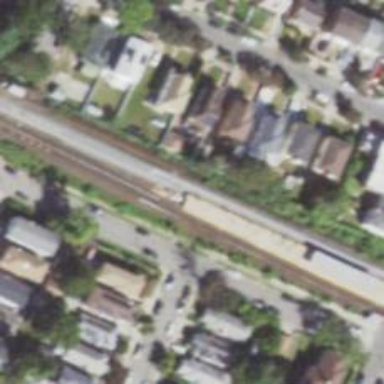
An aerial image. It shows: Electrified rail railway.